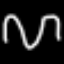
Label: squiggle